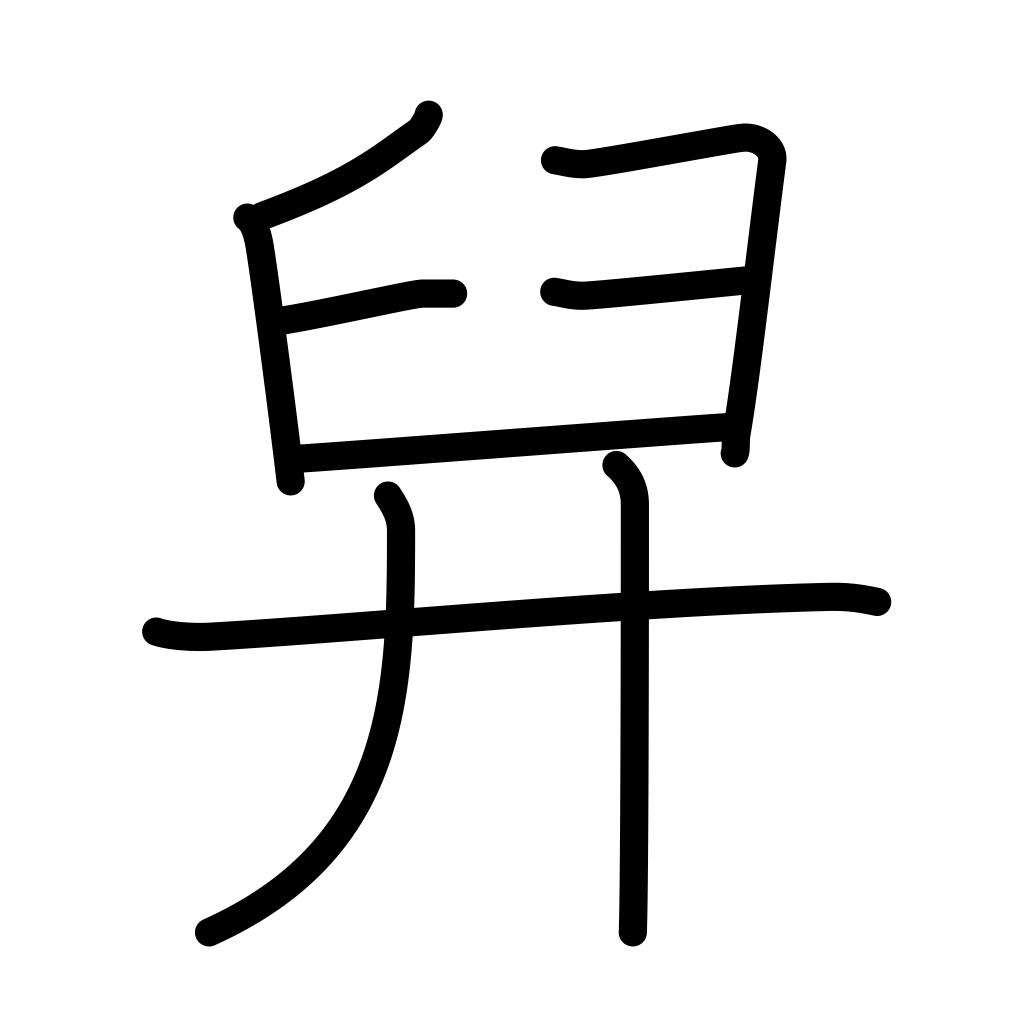
Meaning: bear, carry